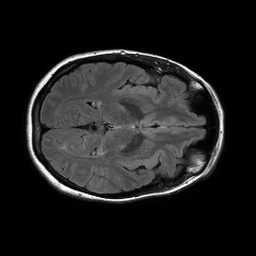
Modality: FLAIR
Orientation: axial
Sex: female
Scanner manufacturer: philips
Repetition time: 11 s
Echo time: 0.125 s